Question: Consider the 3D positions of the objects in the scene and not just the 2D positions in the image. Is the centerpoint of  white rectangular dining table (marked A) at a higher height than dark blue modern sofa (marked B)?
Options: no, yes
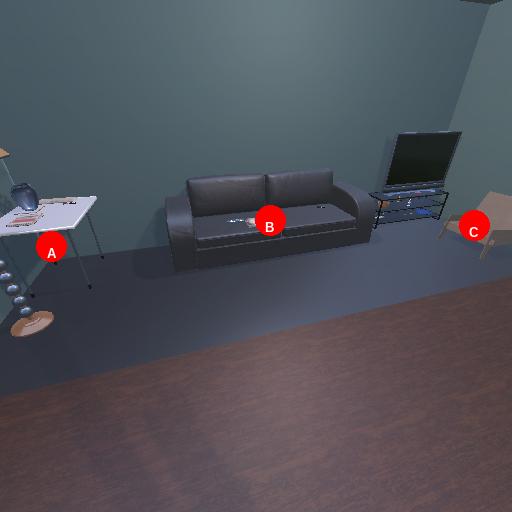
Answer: no